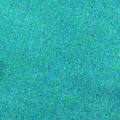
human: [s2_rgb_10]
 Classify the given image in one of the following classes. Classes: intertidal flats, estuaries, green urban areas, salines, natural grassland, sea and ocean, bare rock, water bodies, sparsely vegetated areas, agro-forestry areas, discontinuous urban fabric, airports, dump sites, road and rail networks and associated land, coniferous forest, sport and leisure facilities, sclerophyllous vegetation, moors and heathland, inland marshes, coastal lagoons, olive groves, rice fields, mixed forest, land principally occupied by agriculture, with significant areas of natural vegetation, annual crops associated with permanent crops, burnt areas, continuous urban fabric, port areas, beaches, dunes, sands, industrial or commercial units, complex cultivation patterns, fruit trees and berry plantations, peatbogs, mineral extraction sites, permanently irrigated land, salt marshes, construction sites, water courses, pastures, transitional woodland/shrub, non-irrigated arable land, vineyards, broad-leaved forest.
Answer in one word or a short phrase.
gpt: sea and ocean